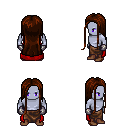
a pixel art fantasy rpg character, male body template, dark elf, purple skin, red cape, robe skirt, brown extra-long hairstyle, metal gloves, brown shoes, four views (front, back, left, right), 2x2 character sprite sheet, small pixel art, hard edges, no anti-aliasing